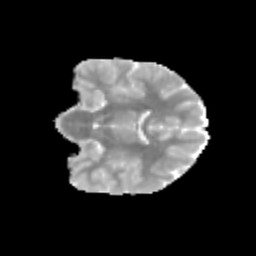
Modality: MD
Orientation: coronal
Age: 12
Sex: female
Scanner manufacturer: siemens
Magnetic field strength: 3 T
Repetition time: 3.8 s
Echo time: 0.07 s